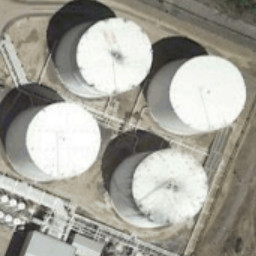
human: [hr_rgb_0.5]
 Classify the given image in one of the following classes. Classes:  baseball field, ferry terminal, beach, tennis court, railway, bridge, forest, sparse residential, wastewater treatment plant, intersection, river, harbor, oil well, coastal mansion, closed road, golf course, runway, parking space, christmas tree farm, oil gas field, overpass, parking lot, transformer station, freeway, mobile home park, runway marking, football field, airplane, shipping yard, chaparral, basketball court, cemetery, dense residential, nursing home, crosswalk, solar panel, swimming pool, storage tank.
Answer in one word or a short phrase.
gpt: storage tank